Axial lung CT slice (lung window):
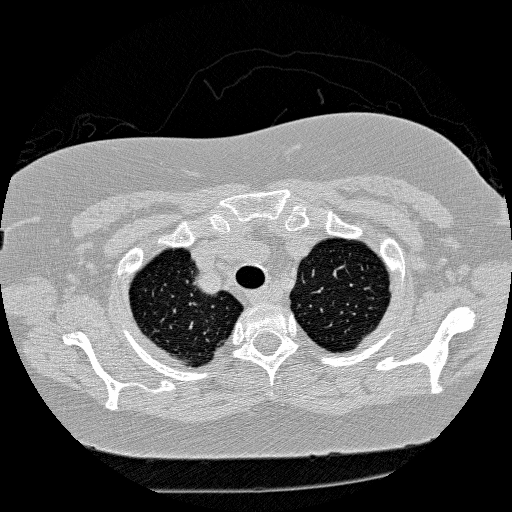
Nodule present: no